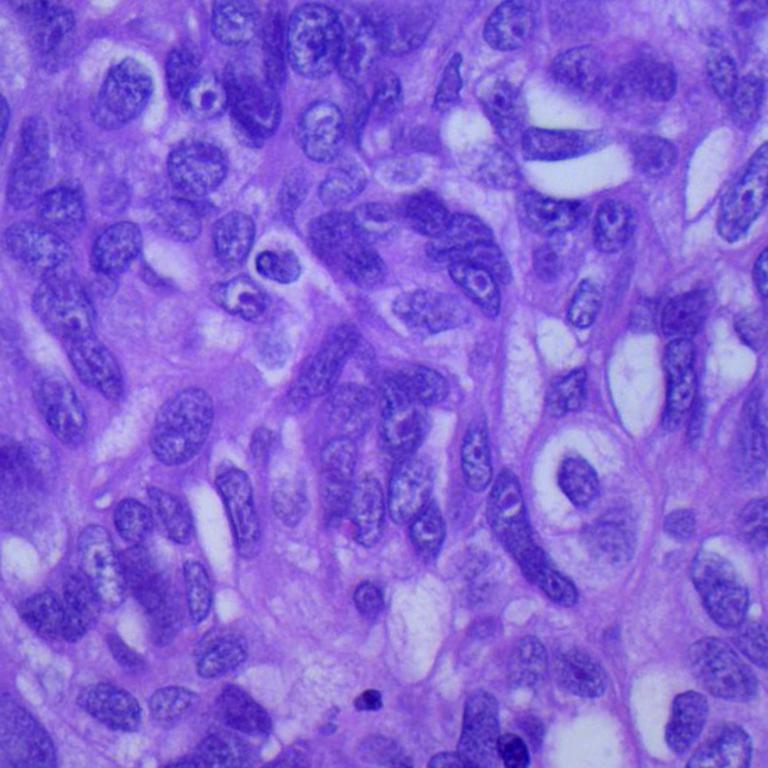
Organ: lung
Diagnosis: squamous carcinomas